Question: I am trying to do this:

Seems simple enough, but no matter what I try I can't seem to get it working. Here is my fiddle effort with divs: <URL>
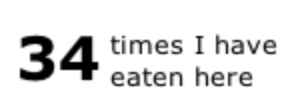
Answer: Just add a 'float:left' to 'div.one'.
Here you go, <URL>